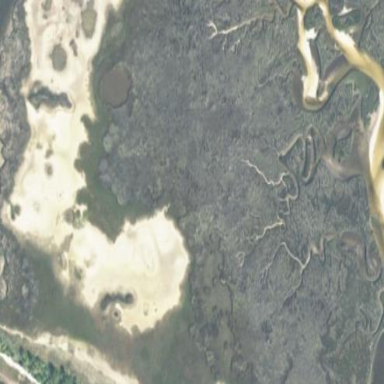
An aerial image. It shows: Saltmarsh wetland.